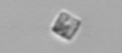
Label: Bacillariophyceae_morphotype1